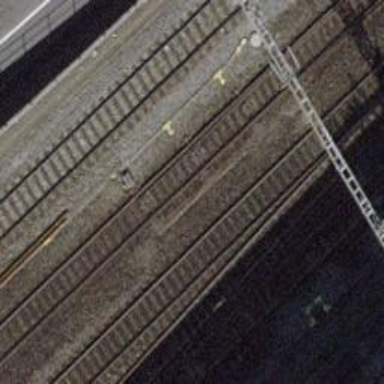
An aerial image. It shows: Single-track railway with electrified contact lines.